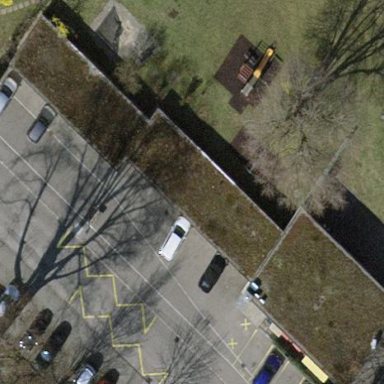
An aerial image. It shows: Group of garages.